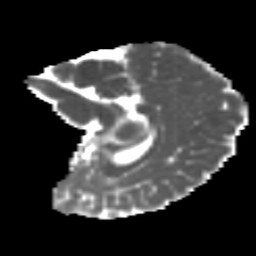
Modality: MD
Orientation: sagittal
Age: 9
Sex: female
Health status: ill
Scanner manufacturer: ge
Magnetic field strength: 3 T
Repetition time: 6.752 s
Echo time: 0.079 s